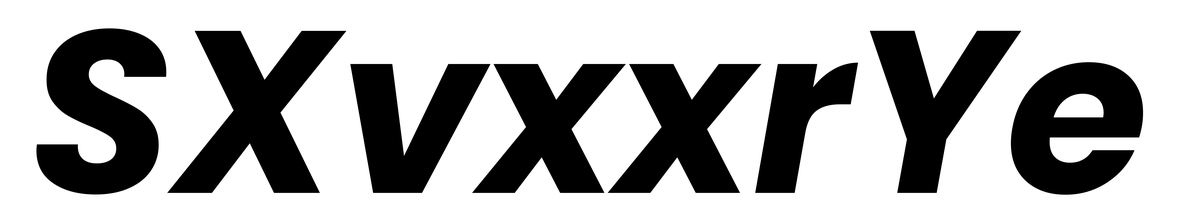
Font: Poppins-BoldItalic